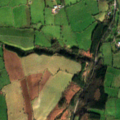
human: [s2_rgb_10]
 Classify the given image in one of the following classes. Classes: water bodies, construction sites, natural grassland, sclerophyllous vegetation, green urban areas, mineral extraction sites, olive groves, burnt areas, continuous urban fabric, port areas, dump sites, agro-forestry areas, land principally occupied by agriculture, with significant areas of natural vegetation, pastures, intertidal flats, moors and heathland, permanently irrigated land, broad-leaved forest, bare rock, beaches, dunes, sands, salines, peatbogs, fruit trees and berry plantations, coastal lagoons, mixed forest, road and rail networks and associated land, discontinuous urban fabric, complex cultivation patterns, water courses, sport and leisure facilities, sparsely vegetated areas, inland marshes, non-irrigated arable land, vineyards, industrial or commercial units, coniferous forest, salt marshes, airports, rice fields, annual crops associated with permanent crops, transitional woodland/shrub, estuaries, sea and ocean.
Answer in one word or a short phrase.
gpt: non-irrigated arable land, pastures, coniferous forest